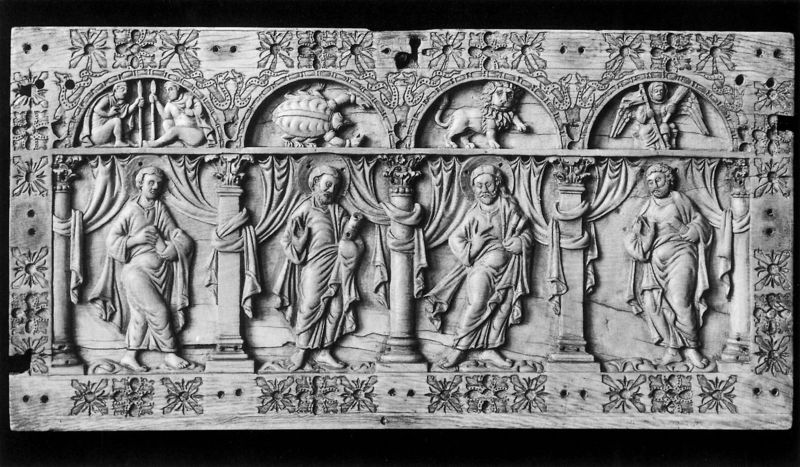
Titel: Bamberger Elfenbeinkasten, Hof Karls des Kahlen
Institution: München, Bayerisches Nationalmuseum
Schlagwörter: flügel, weiß, menschen, blumen, holz, männer, pfeiler, säulen, blüten, tiere, vorhang, engel, relief, lanze, vorhänge, bögen, knochen, deckel, jungfrau, schlange, löcher, kapitell, schnitzerei, sims, heiligenschein, nimbus, mittelalter, rundbögen, schlangen, löwe, heilige, käfer, schütze, sternzeichen, buche, krebs, zwillinge, tierkreiszeichen, evangelisten, attribute, skorpion, s#ulen